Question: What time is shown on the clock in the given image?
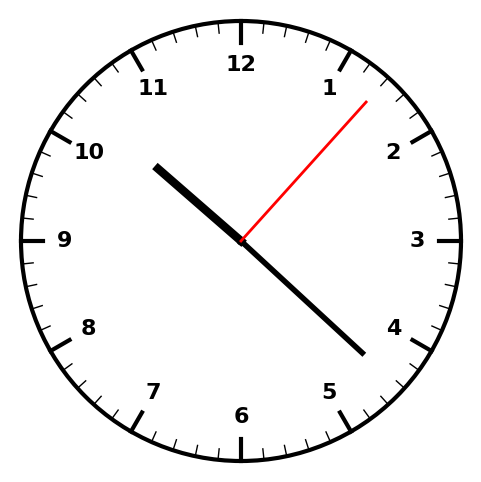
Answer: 10:22:07